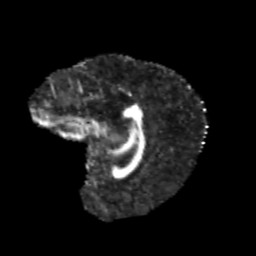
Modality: FA
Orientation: sagittal
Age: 13
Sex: female
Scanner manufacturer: siemens
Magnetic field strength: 3 T
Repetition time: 3.8 s
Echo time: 0.07 s